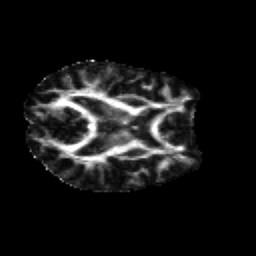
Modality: FA
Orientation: axial
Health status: healthy
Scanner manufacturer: siemens
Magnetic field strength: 3 T
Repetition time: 12 s
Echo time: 0.092 s